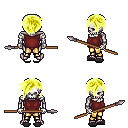
a pixel art fantasy rpg character, male body template, skeleton, maroon sleeveless shirt, gold greaves, gold pixie cut hairstyle, gray slippers, spear, four views (front, back, left, right), 2x2 character sprite sheet, small pixel art, hard edges, no anti-aliasing